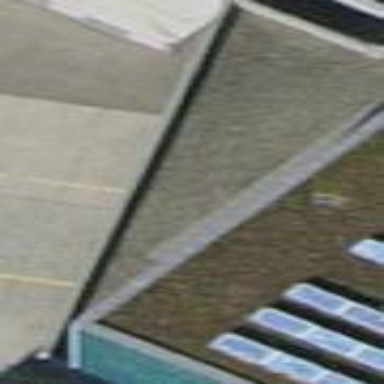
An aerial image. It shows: View of roof of building.